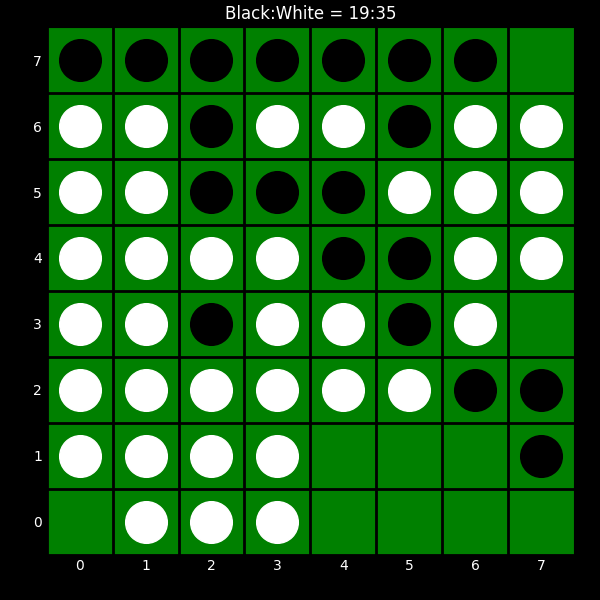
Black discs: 19
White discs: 35